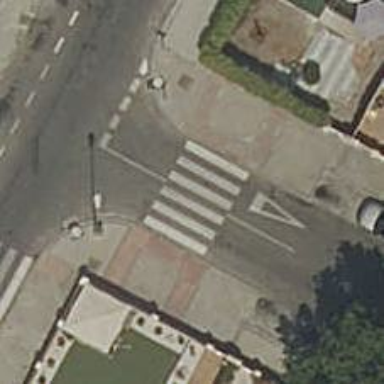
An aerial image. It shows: Zebra crossing on the road.